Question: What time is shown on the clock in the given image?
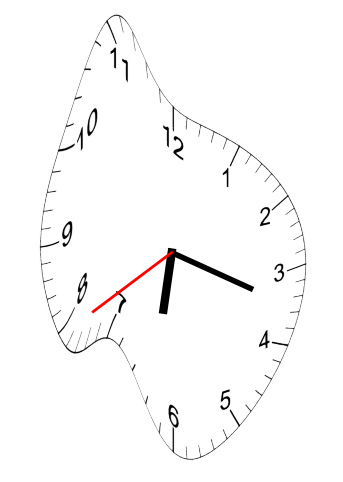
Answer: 06:17:39